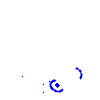
Particle: kaon